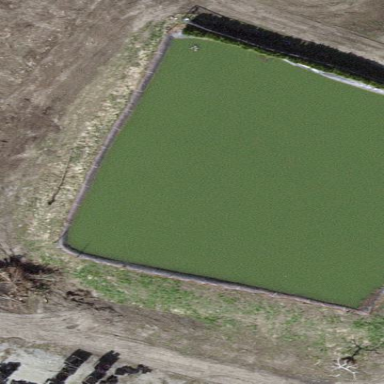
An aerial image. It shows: Reservoir of water.